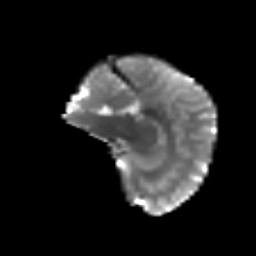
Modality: T2w
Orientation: sagittal
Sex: female
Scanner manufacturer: siemens
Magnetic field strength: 3 T
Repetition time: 5 s
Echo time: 0.071 s